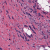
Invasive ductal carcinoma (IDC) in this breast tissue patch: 0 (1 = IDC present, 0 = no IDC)